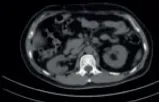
(B) November 4, 2020: discovery of new lesions; tumor metastasis was considered (PET/CT showed nodular thickening of the capsule of the right posterior lobe of the liver, soft tissue density nodules in the fat space above the duodenum on the right side of pancreatic head in the abdominal cavity, and abnormal increase of glucose metabolism). Compared with the previous film, it was a new lesion. A high possibility of tumor metastasis was considered.
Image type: radiology (ct)